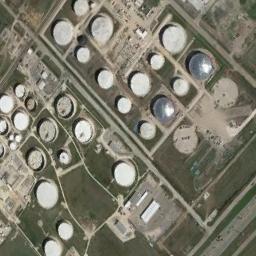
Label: storage_tank